Field crop: maize
Growth stage: 2
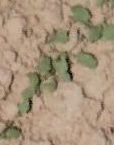
Species: convolvulus